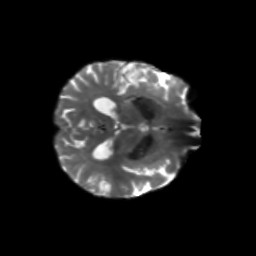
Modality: T2w
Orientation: axial
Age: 63
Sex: female
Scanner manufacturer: siemens
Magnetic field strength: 3 T
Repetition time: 5.25 s
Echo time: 0.08 s